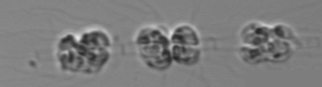
Label: Leptocylindrus_mediterraneus